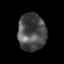
Tissue: lung
Cell type: Epithelial cells
Senescence score: 0.1359
Nuclear area (px): 1022
Mean DAPI intensity: 74.91